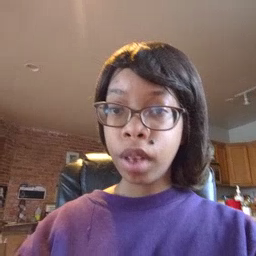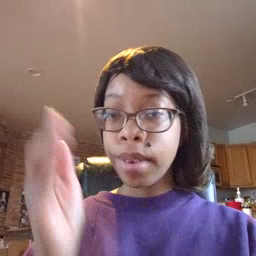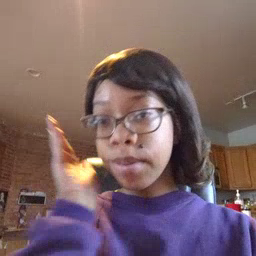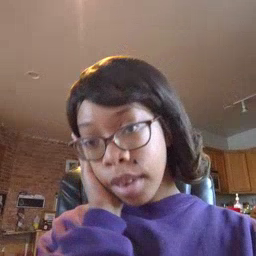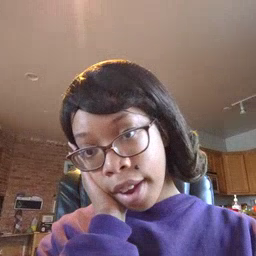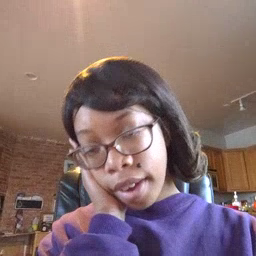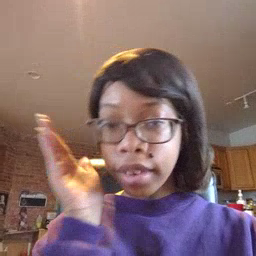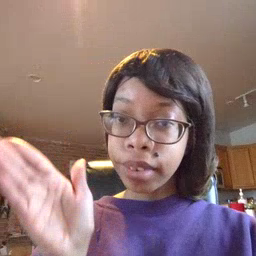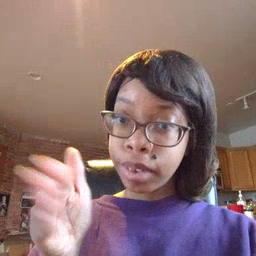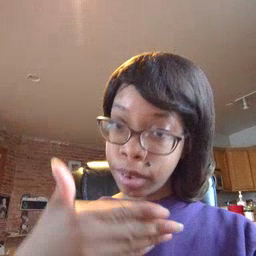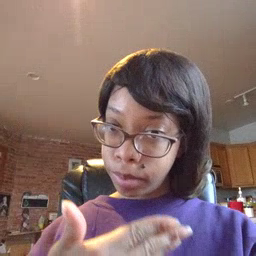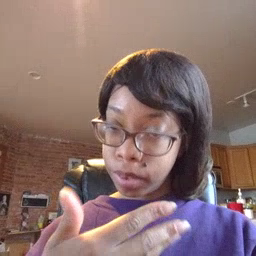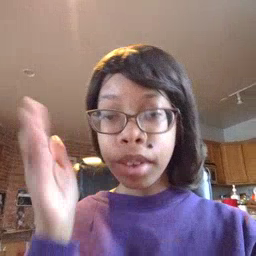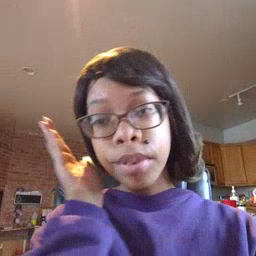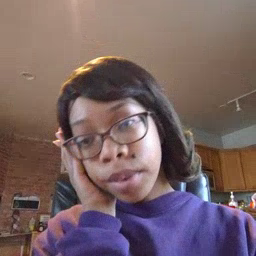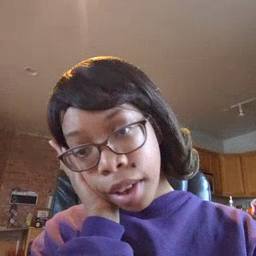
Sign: bedroom